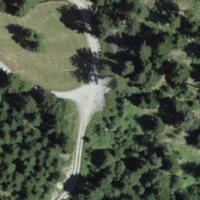
EUNIS habitat code: 43
Species observed at this site:
Tussilago farfara